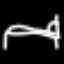
Label: bed